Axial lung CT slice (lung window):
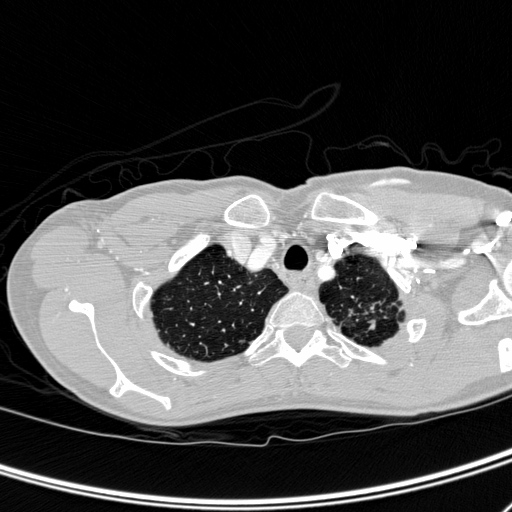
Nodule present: no